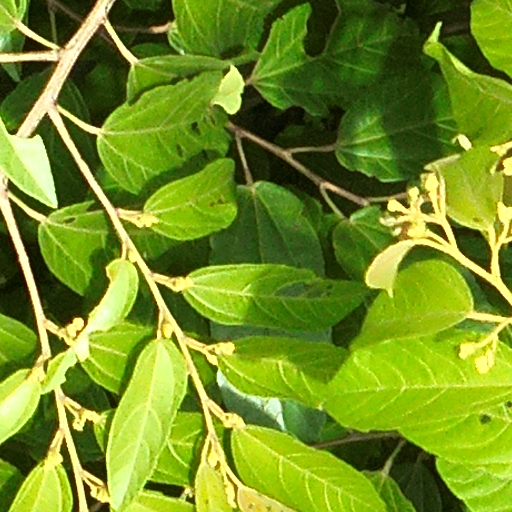
Species: Quararibea stenophylla
GBIF accepted scientific name: Quararibea stenophylla
Crown area (m\u00b2): 82.516